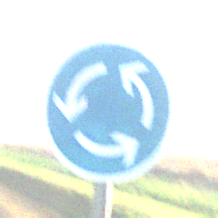
Verkehrszeichen: Kreisverkehr
Umgebung: Outdoor, Nature
Tageszeit: SunriseSunset
Wetter: Clear
Licht: Natural
Jahreszeit: NotSpecified
Kontrast: HighContrast